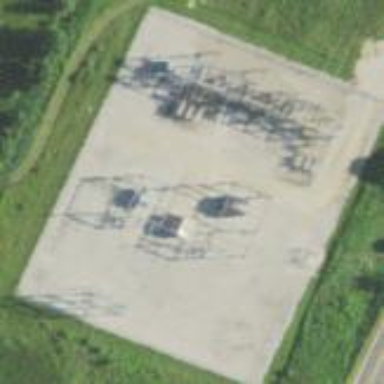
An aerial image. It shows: Transmission substation.